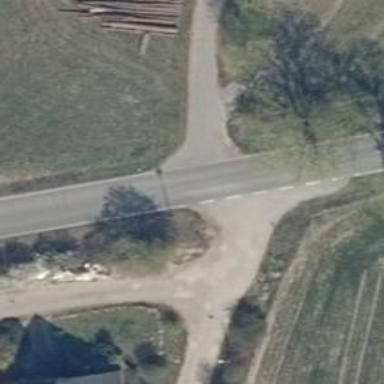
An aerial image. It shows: Secondary road with asphalt surface.